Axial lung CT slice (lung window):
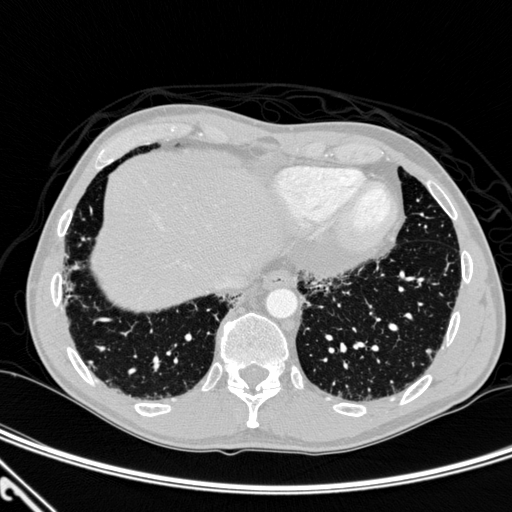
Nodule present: no